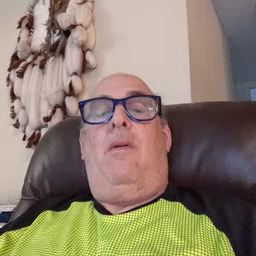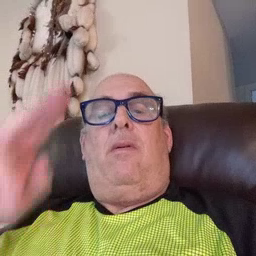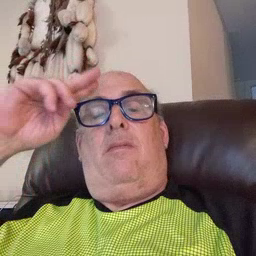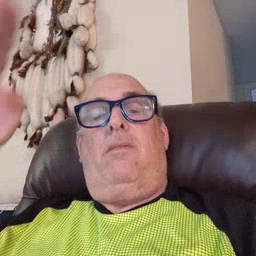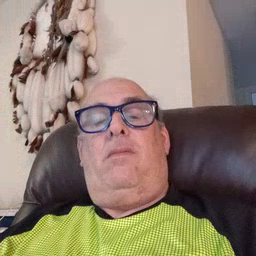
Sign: hello